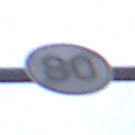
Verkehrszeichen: EndeGeschwindigkeit80
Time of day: Midday
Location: Outdoor (Urban)
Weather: Overcast
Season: NotSpecified
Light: Natural